Question: I have to make a tag cloud. It should be looking like it shown in the picture below:

The red box here is the "show more" button which should be always sticked to the top right corner. Amount of tags (the tags are blue boxes here) is unknown, so as amount of rows.
I tried to do it with grid, but it seems it's impossible to make a non-rectangular cell. I tried to make the wrapper for blue boxes by the shape attribute, but it seems it's not an option as well.
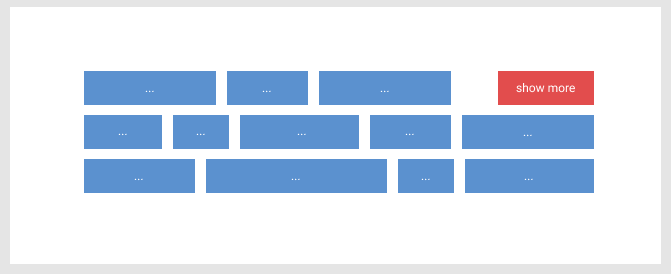
Answer: Don't use 'grid' for that because you don't really want a grid. Instead try 'flex' with 'row-reverse' - it will work if you don't care about the order of the tags (because they will be sorted in reversed horizontal order).
'''
ul {
list-style:none;
}
li {
display: inline-block;
padding: 3px 10px;
}
.show-more,
.tag {
flex-basis: auto;
flex-grow: 1;
margin: 0 10px 10px;
text-align: center;
}
.show-more {
background-color: tomato;
color: white;
}
.tag {
background-color: beige;
color: black;
}
.tag:nth-child(2) { width: 100px; }
.tag:nth-child(4) { width: 120px; }
.tag:nth-child(6) { width: 75px; }
.container {
max-width: 400px;
}
.tag-list {
display: flex;
flex-flow: row-reverse wrap;
justify-content: space-between;
}
'''
'''
<div class="container">
<ul class="tag-list">
<li class="show-more">Show more</li>
<li class="tag">...</li>
<li class="tag">...</li>
<li class="tag">...</li>
<li class="tag">...</li>
<li class="tag">...</li>
<li class="tag">...</li>
<li class="tag">...</li>
<li class="tag">...</li>
<li class="tag">...</li>
<li class="tag">...</li>
</ul>
</div>
'''